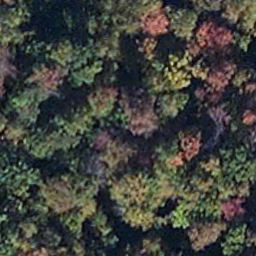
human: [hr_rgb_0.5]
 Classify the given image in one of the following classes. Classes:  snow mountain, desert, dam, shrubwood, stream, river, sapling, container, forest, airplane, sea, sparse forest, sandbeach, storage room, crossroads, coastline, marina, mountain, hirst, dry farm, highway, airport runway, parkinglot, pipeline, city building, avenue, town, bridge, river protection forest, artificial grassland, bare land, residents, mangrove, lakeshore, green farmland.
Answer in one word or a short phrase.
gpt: mangrove